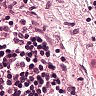
Metastatic tissue present: no